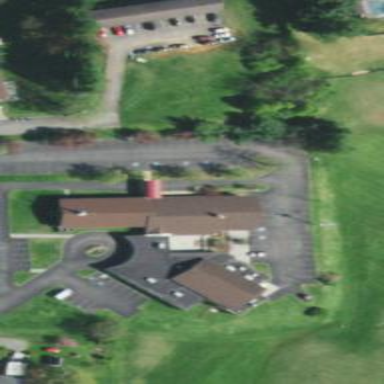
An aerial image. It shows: Building serving as place of worship.